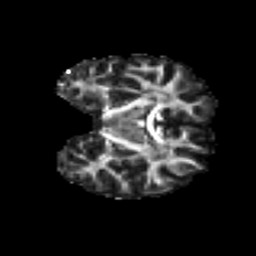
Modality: FA
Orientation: coronal
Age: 36
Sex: female
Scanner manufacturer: ge
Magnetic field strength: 3 T
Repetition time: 7.8 s
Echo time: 0.0606 s